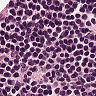
Metastatic tissue present: no